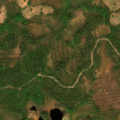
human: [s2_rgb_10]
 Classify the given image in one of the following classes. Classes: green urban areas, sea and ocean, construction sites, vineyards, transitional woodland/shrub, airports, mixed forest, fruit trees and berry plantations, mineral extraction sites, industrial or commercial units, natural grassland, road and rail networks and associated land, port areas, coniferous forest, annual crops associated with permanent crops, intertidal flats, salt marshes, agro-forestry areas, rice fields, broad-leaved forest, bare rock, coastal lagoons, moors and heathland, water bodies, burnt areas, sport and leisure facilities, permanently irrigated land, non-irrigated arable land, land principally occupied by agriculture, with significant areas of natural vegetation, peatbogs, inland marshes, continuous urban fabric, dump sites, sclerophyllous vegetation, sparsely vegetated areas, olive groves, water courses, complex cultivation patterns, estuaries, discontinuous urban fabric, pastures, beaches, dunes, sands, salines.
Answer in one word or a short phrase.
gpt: coniferous forest, mixed forest, transitional woodland/shrub